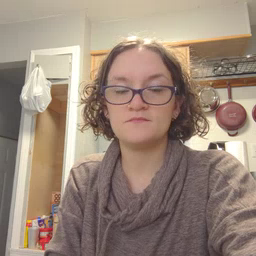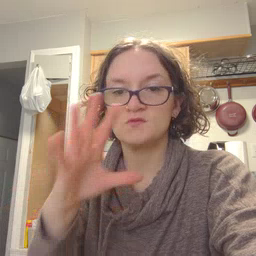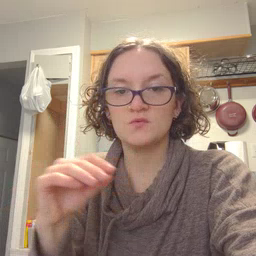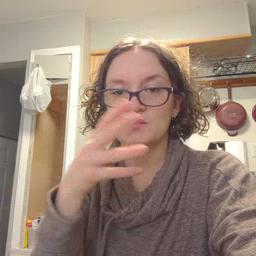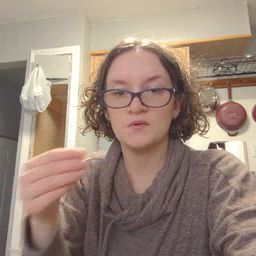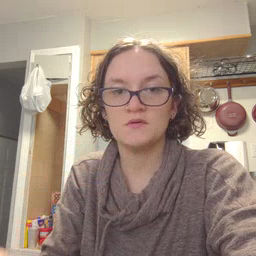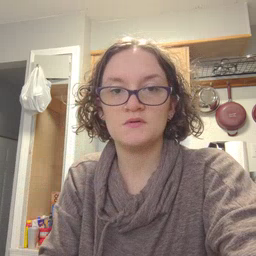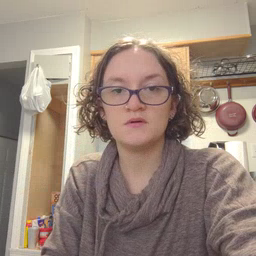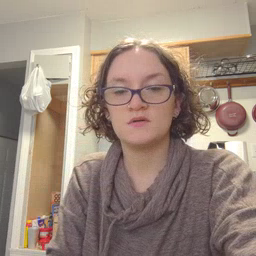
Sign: story